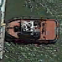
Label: Towing_vessel